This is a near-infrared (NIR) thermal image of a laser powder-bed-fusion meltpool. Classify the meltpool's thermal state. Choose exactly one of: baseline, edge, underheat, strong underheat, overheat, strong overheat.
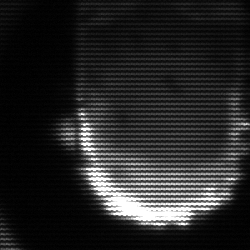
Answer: baseline